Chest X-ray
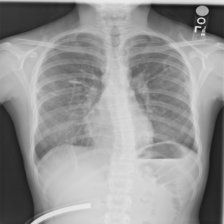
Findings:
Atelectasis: negative
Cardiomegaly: negative
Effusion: negative
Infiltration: negative
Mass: negative
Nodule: negative
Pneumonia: negative
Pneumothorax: negative
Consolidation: negative
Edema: negative
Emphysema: negative
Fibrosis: negative
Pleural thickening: negative
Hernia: negative